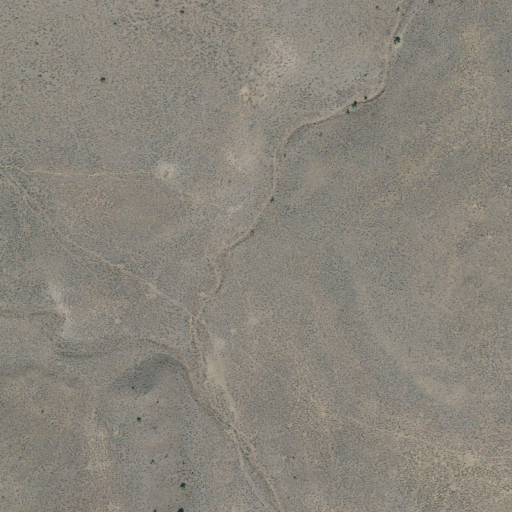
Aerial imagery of valley in Utah named Open Ridge Draw containing only shrub